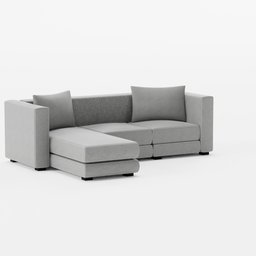
Label: furniture